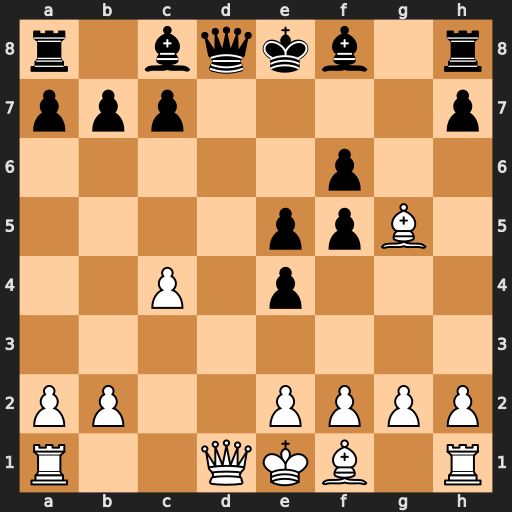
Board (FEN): r1bqkb1r/ppp4p/5p2/4ppB1/2P1p3/8/PP2PPPP/R2QKB1R
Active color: w
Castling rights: KQkq
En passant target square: -
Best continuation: Qxd8+ Kxd8 Bxf6+